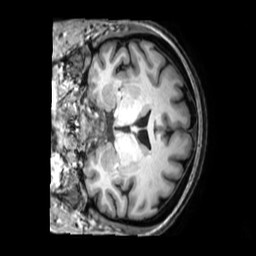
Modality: T1w
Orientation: coronal
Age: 45
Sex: female
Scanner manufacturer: philips
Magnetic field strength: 3 T
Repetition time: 0.009905 s
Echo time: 0.004604 s